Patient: sex F, age 19
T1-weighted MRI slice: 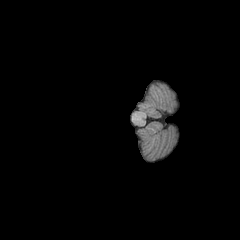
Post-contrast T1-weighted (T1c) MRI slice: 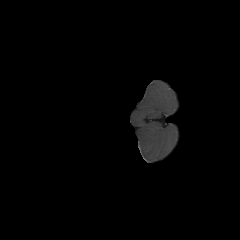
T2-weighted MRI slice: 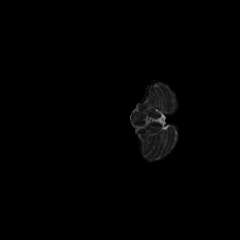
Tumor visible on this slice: no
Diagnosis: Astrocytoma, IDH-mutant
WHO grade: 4